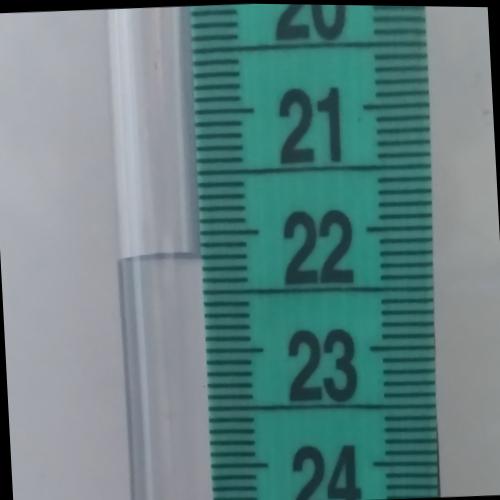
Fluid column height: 22.2 cm